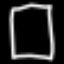
Label: square